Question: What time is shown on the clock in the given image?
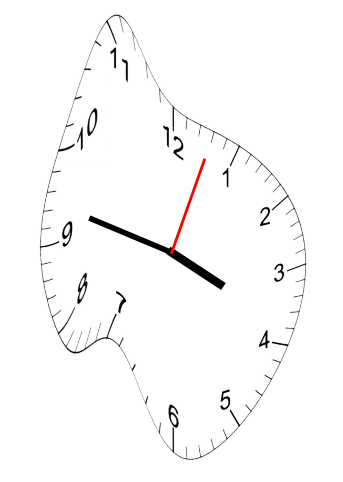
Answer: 03:47:03